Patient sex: M
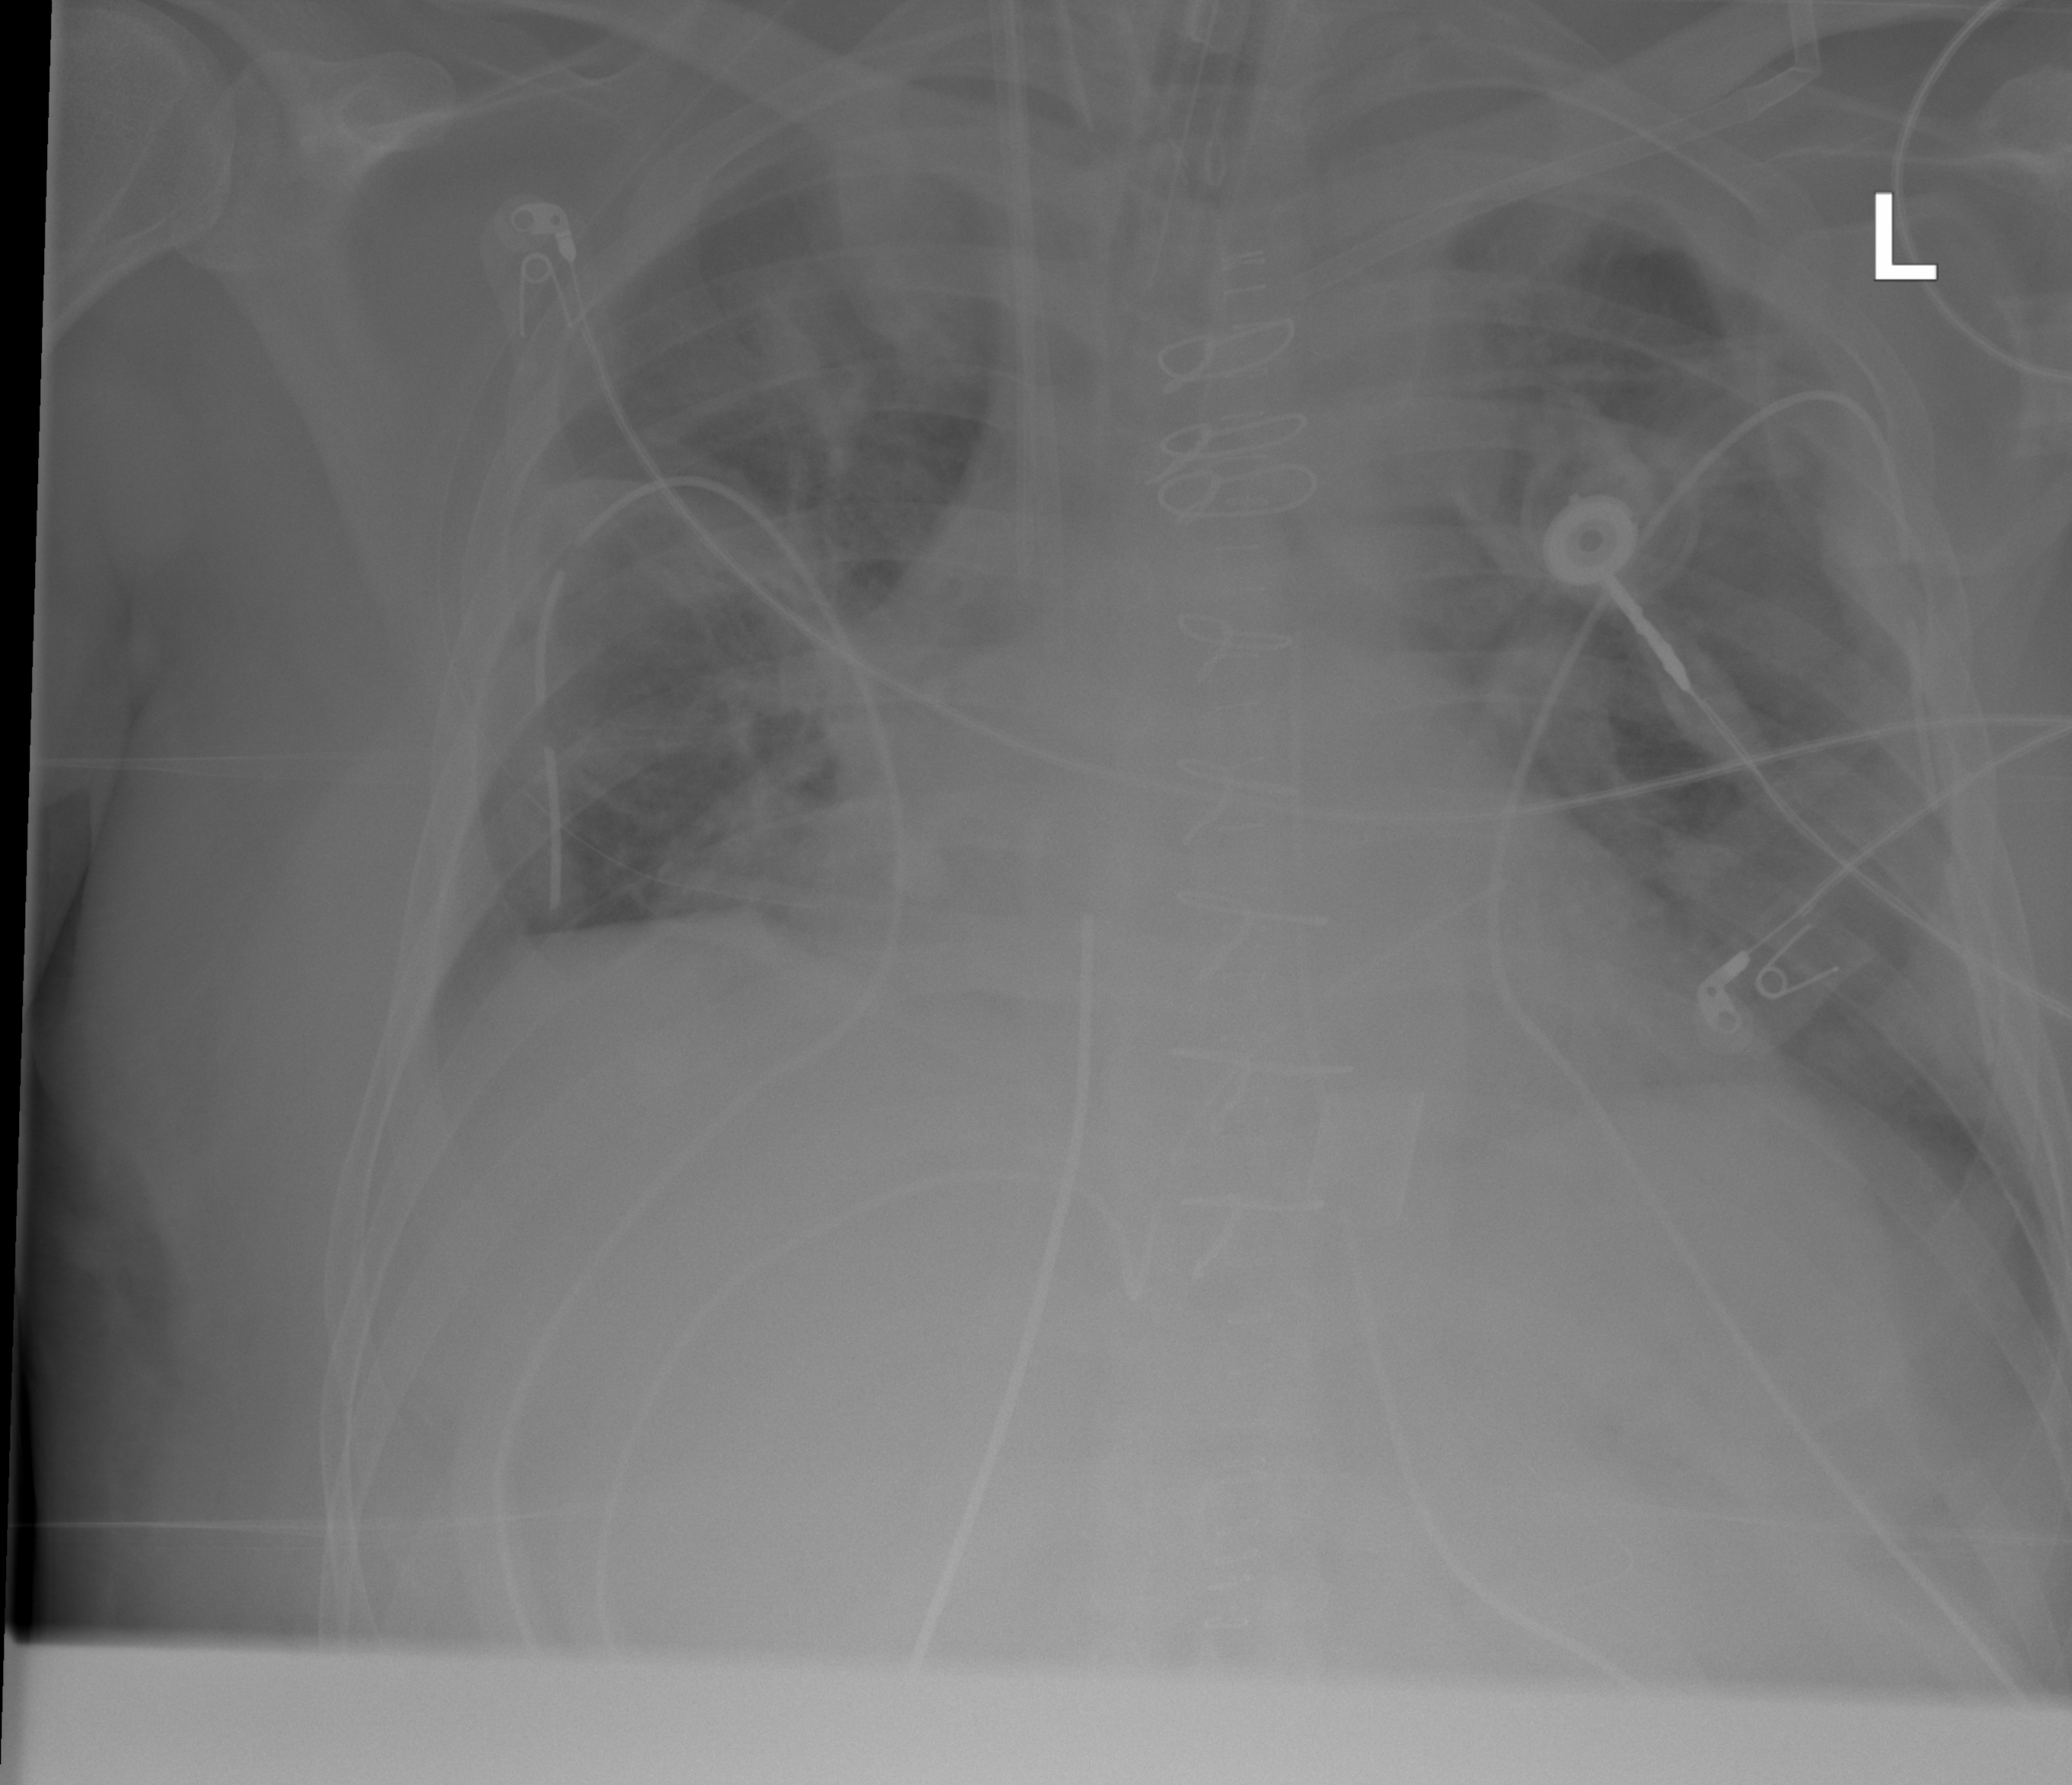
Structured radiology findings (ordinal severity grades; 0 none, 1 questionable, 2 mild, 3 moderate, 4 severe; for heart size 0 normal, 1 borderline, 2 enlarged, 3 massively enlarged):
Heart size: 2
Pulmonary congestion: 2
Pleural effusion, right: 2
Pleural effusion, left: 2
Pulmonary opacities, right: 2
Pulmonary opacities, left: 2
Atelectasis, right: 2
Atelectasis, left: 0